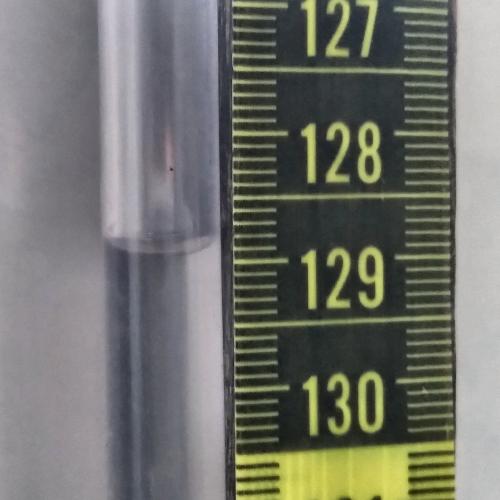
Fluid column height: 128.9 cm